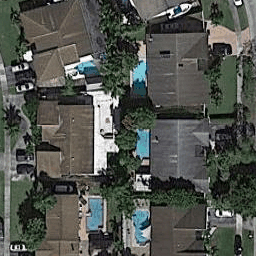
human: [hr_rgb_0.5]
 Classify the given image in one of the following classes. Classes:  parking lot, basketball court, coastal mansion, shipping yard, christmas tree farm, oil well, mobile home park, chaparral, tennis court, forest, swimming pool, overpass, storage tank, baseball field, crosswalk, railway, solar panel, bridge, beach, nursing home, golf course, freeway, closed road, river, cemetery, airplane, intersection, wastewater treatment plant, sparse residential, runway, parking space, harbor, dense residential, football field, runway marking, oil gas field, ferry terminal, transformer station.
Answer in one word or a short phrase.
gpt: dense residential